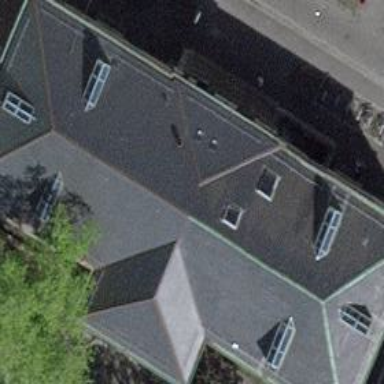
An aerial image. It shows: Library.